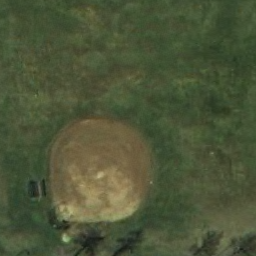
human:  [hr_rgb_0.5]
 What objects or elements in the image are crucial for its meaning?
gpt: baseball diamond